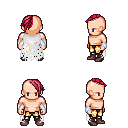
a pixel art fantasy rpg character, male body template, human, light skin, white tattered cape, gold greaves, ruby red long mohawk hairstyle, white cloth bracers, maroon shoes, four views (front, back, left, right), 2x2 character sprite sheet, small pixel art, hard edges, no anti-aliasing